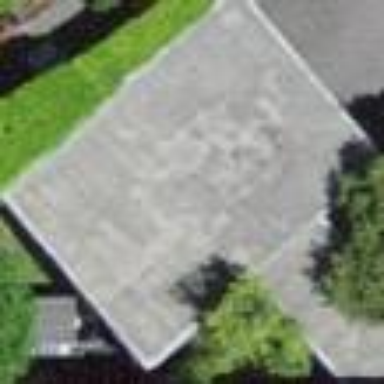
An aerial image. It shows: Garage with flat roof.